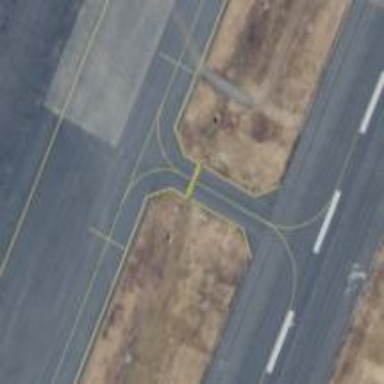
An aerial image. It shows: Image of taxiway at airport.